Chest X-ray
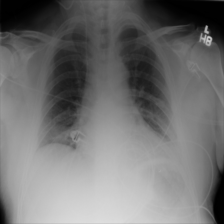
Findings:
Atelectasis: negative
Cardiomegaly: negative
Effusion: negative
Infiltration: negative
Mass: negative
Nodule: negative
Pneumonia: negative
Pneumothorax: negative
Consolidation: negative
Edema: negative
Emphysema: negative
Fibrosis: negative
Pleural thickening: negative
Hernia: negative